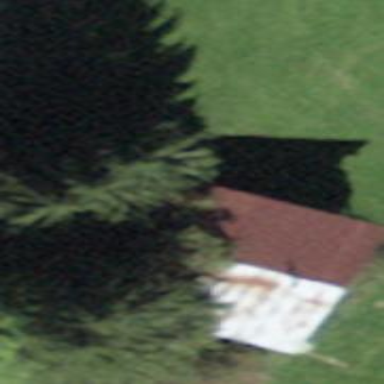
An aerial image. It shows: Farm building.